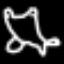
Label: frog